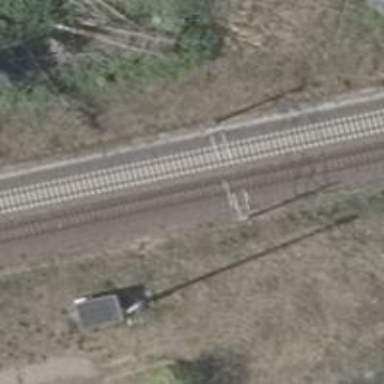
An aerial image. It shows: Railway track with contact line for electrification.